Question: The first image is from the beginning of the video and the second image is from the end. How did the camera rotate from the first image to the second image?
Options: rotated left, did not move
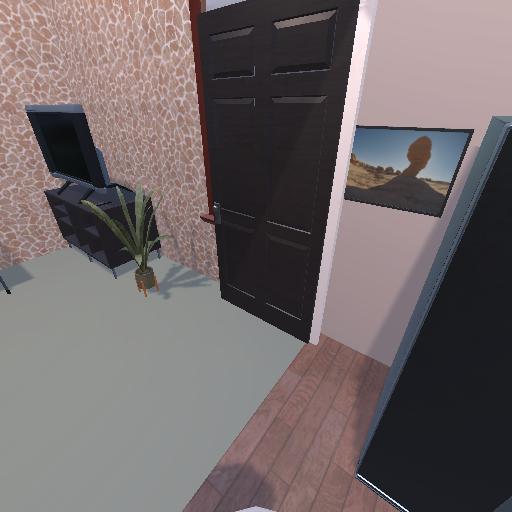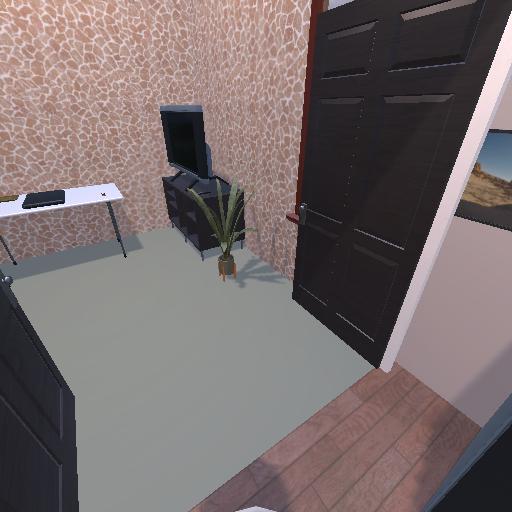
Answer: rotated left